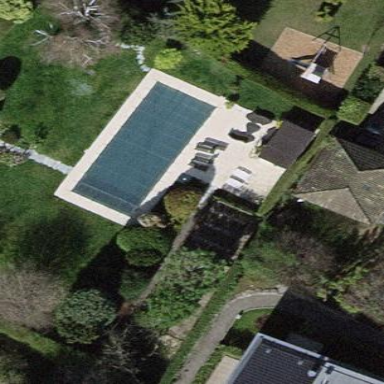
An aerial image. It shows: Swimming pool located in leisure land.